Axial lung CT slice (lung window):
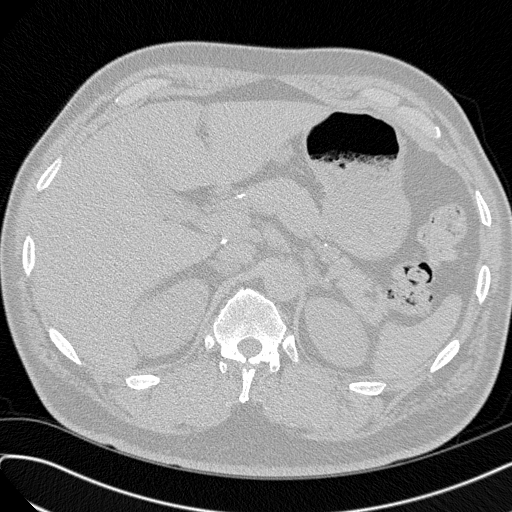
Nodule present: no